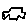
Label: car